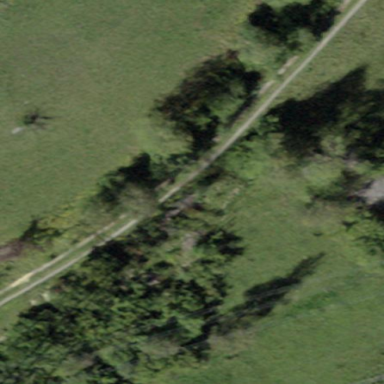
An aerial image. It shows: Woodland filled with broadleaved trees creating lush green landscape.